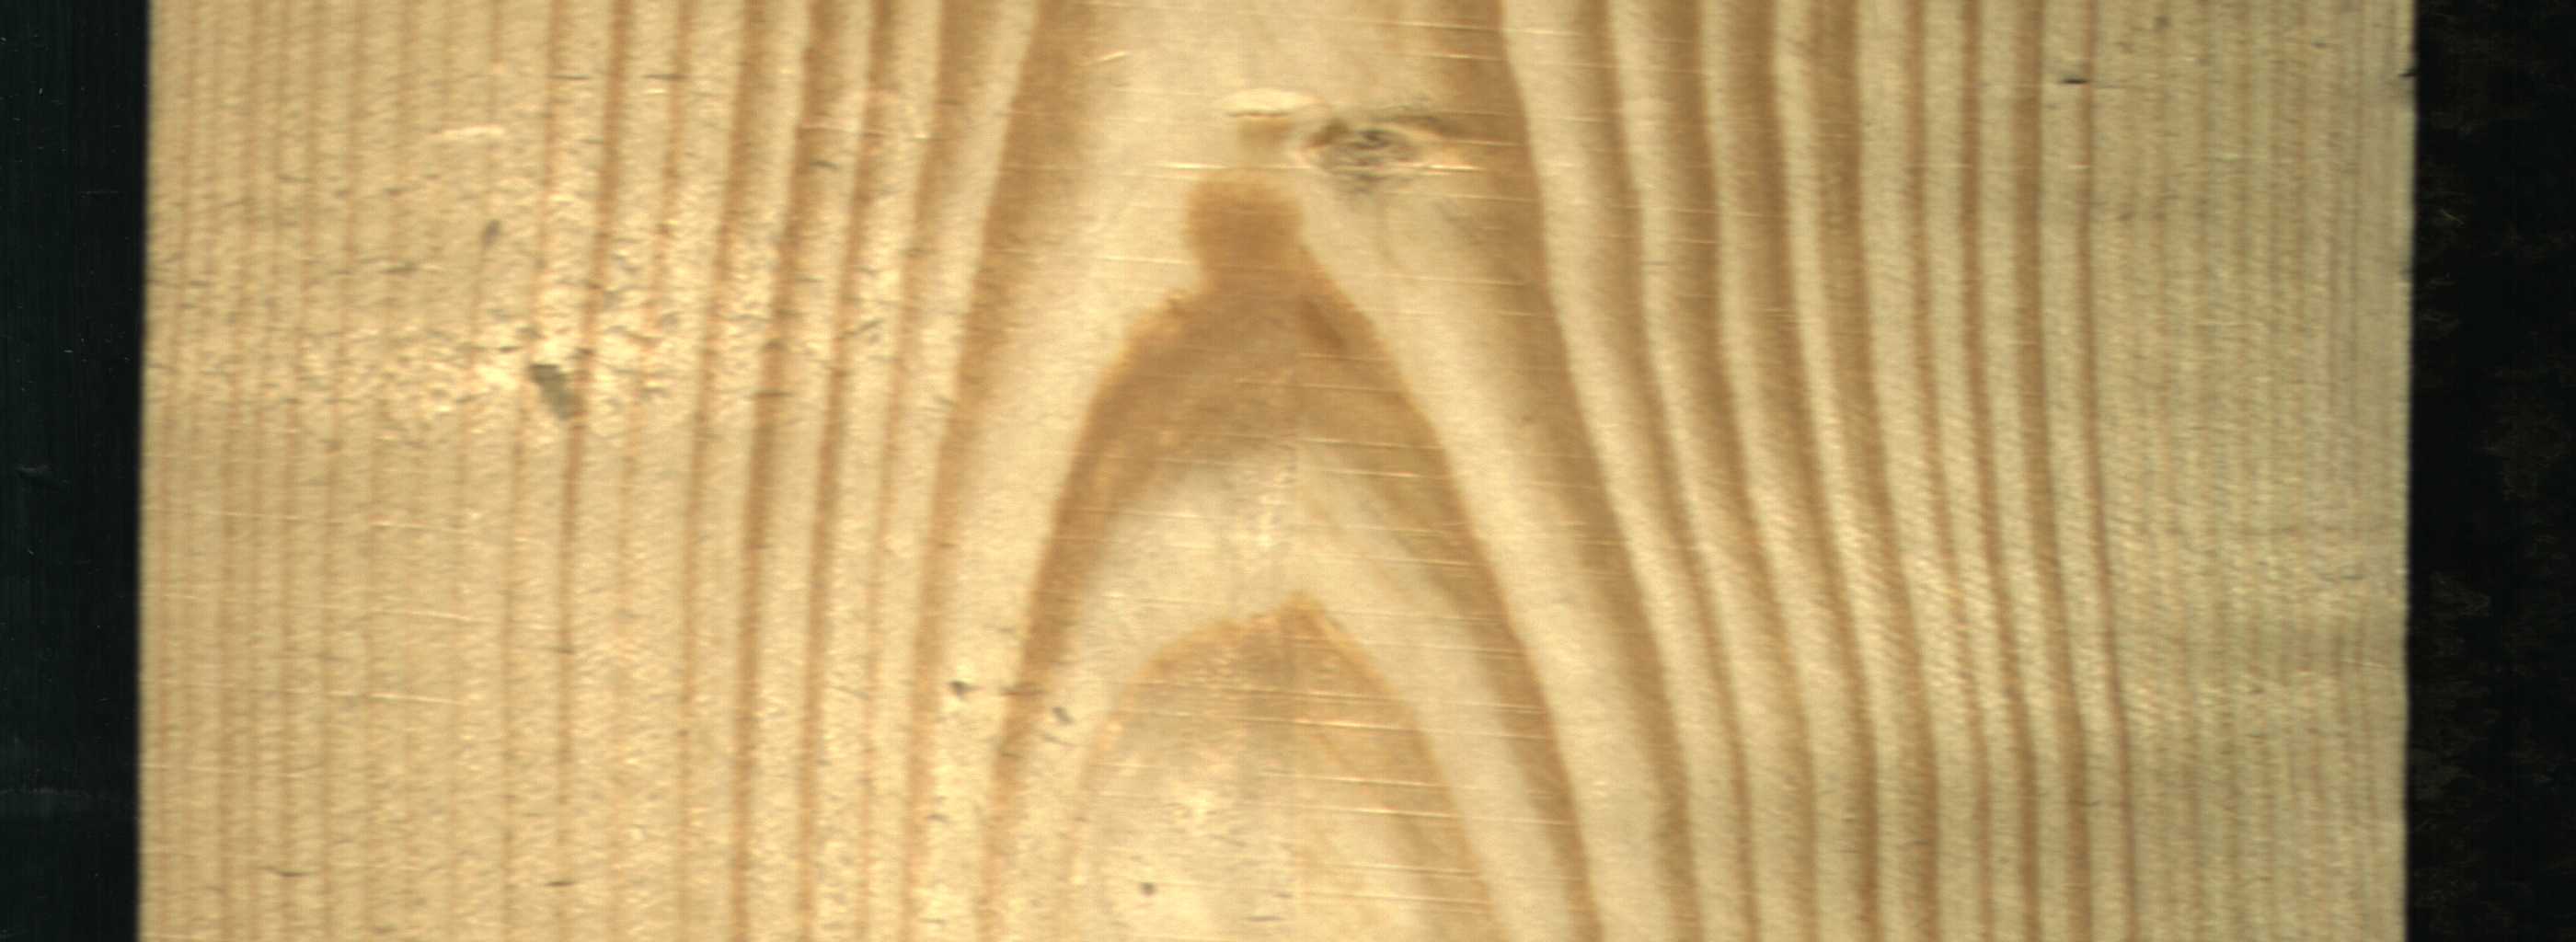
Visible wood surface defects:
Live_Knot